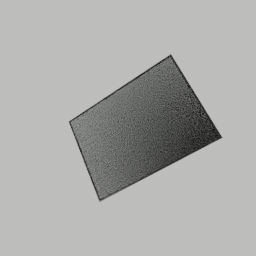
Label: decoration